Brain MRI, t1w sequence, axial 2D slice.
Patient: age 29, sex M, weight 95 kg, height 1.95 m
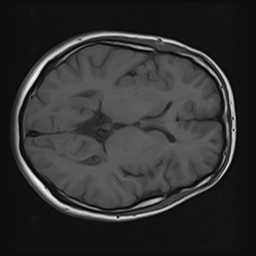